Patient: sex F, age 70
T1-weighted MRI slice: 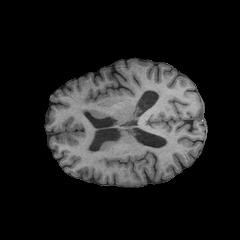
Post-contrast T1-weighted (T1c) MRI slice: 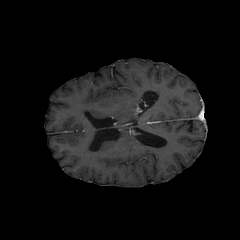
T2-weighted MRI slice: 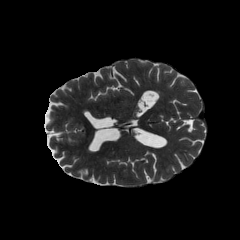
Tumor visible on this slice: no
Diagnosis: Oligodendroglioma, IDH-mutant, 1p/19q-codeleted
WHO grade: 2